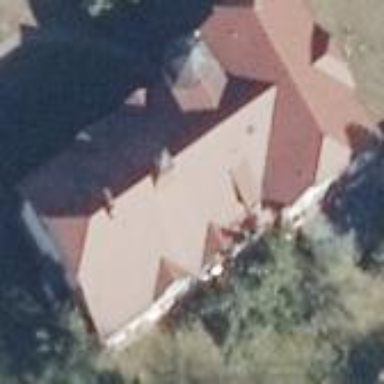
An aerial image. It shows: Service building.